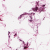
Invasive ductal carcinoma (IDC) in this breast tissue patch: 0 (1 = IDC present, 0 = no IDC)